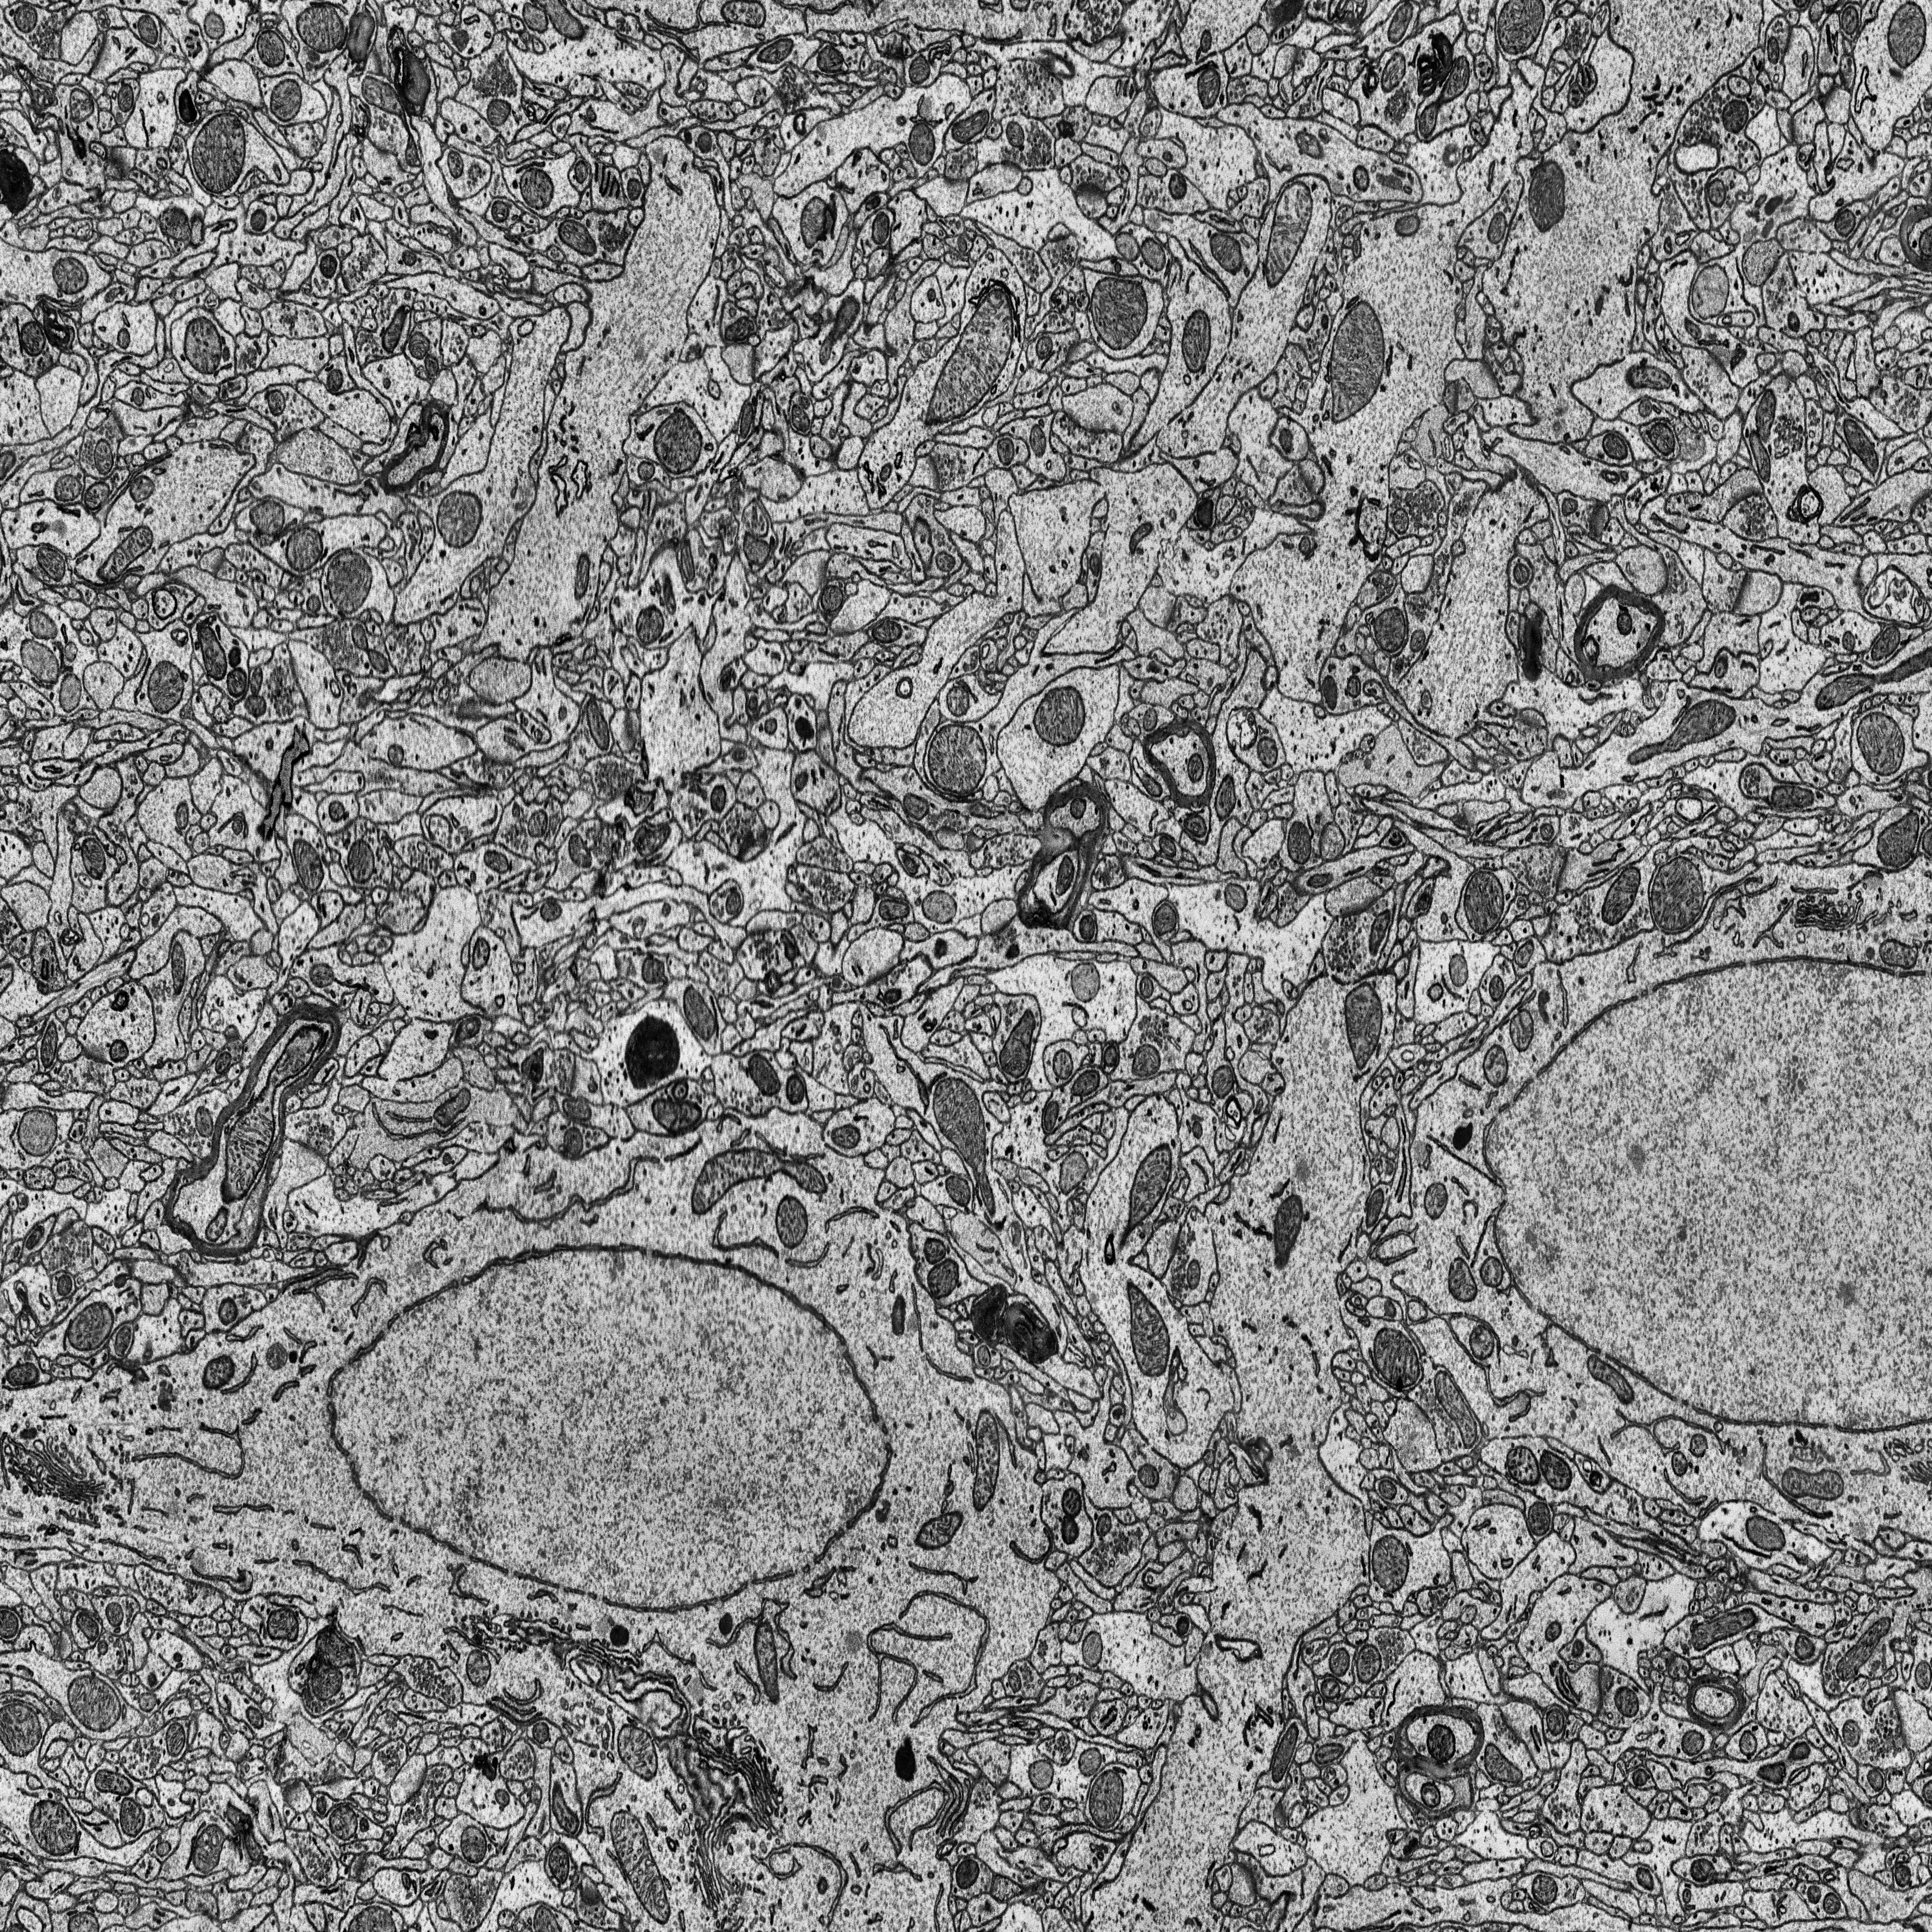
Electron microscopy slice of rat cortex tissue
Slice depth (z): 221
Mitochondria instances in slice: 374